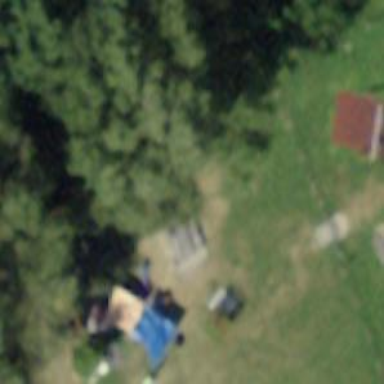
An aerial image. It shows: Barbecue facility.